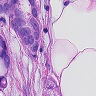
Metastatic tissue present: yes